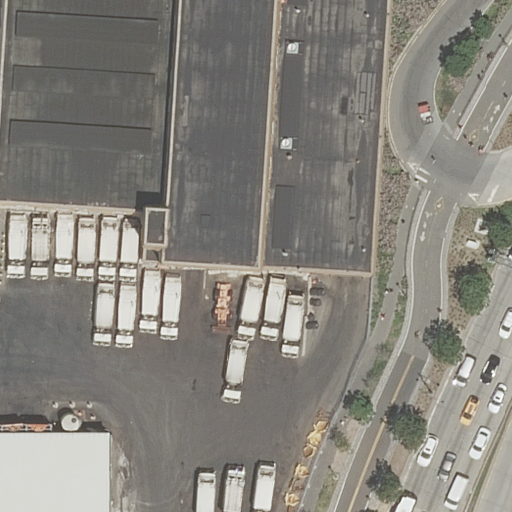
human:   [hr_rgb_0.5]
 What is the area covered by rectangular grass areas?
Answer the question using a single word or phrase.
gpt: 145m2

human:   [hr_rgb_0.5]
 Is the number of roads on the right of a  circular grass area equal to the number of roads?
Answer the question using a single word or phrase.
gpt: no

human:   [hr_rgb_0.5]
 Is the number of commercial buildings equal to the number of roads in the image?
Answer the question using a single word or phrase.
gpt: no

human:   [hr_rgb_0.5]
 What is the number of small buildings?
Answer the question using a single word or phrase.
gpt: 0

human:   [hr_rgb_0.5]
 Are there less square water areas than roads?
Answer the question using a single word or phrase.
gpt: yes

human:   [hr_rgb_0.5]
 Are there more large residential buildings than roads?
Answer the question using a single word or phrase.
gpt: no

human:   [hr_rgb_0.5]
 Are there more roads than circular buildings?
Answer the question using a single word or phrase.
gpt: yes

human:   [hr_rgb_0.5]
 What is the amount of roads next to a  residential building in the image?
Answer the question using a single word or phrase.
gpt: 0

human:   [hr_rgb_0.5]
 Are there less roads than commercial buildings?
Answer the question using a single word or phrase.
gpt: no

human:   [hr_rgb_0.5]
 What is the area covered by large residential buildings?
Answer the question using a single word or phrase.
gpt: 0m2

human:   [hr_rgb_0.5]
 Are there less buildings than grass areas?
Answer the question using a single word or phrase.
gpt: yes

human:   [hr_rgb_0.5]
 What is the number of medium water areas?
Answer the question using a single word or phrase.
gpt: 0

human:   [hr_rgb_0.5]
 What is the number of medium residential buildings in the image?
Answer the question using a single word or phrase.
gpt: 0

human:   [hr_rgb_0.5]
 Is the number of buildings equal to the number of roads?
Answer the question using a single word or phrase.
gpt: no

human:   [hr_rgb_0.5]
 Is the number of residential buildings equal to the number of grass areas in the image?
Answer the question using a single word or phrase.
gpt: no

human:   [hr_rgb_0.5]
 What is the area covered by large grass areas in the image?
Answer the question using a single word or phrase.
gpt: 0m2

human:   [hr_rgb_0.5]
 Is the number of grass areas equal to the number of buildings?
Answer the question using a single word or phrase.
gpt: no

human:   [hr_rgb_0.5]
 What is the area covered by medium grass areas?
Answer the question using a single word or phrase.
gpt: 249m2

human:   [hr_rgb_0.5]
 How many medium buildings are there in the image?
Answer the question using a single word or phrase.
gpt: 0

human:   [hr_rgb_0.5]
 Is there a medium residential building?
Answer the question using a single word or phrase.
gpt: no

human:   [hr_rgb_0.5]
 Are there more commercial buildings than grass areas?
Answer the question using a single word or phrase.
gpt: no

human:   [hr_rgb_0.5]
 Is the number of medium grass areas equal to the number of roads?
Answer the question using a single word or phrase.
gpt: no

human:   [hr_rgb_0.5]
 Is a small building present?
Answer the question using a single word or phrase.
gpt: no

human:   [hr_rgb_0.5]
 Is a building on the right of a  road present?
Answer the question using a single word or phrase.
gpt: no

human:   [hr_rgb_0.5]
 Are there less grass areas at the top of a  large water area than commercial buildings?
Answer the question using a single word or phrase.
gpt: no

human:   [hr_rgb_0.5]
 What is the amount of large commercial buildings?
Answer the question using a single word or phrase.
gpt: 0

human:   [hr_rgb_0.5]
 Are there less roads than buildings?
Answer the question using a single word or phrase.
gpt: no

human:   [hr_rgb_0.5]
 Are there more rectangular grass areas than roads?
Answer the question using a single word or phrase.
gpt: no

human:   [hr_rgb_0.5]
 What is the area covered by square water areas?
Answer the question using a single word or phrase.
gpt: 0m2

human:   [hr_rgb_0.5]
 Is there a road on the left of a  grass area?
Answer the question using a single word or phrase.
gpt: yes

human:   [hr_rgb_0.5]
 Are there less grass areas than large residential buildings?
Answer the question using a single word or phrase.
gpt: no

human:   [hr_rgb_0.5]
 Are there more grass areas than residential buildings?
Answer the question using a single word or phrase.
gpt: yes

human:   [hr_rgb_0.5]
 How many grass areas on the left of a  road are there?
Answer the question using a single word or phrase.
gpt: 2

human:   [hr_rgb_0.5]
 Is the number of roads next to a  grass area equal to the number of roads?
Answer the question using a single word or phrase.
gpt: yes

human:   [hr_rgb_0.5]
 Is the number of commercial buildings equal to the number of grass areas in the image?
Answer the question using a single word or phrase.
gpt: no

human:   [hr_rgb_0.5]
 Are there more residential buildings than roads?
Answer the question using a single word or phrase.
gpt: no